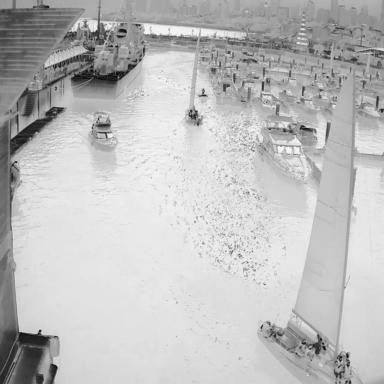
There are 25 objects shown in the infrared image, including five sailboats, and 20 canoes.